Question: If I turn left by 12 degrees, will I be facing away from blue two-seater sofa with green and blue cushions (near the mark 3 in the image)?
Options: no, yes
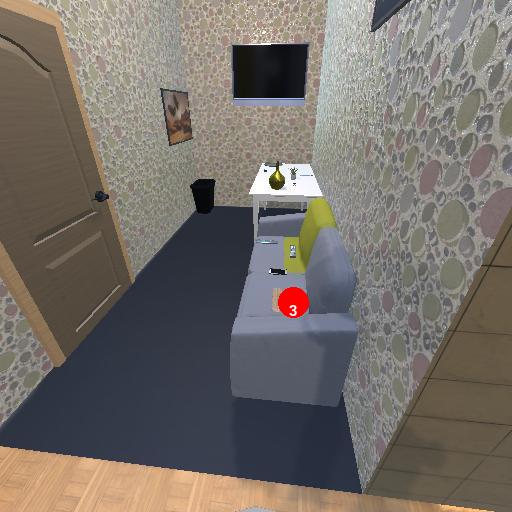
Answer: no